Current action and preconditions to check: path_clear

Your task: For each precondition in the list above, predict whether it will hold at this action.

Consider the current scene as observed from the mobile robot's camera, and analyze the predicted future states of all dynamic agents (e.g., people, animals, vehicles, or any moving entities) within the NEXT SECOND.

IMPORTANT: Only answer "very likely" if you are absolutely certain—based on strong, clear evidence—that a dynamic agent will violate the precondition in the predicted future state. Do NOT answer "very likely" for unlikely, ambiguous, or low-probability risks.

Ask yourself for each precondition: Is there a high probability, with clear and convincing evidence, that the predicted future states of any dynamic agent will interfere with the predicted future state of the currently executing action within the NEXT SECOND, causing that precondition to fail?

Assess the risk level based on these predictions. Use "likely" or "very likely" if motions create a clear risk of interference.

Use "neutral" or "improbable" if agents are nearby but their predicted paths are clearly diverging or non-conflicting.

Failure Risk Categories: "very improbable", "improbable", "neutral", "likely", "very likely"

Answer Format: Output ONLY the probability_of_failure value from these categories: "very improbable", "improbable", "neutral", "likely", "very likely"

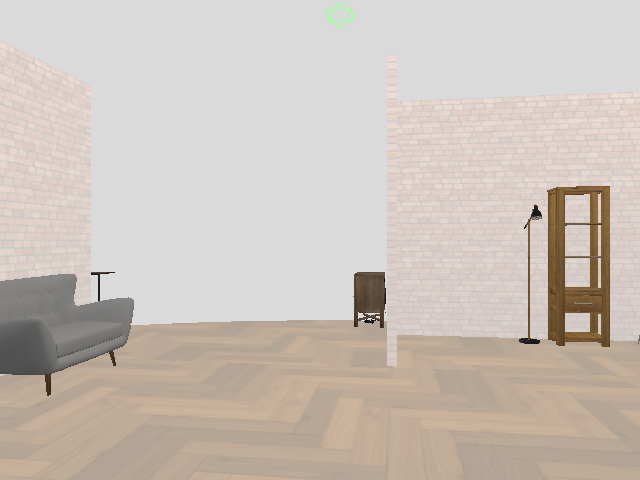

Answer: very improbable